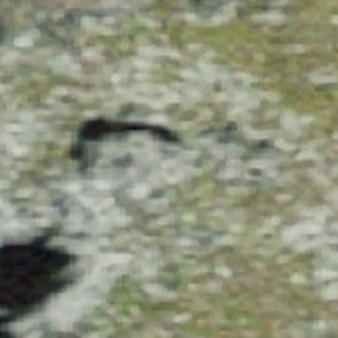
Label: other